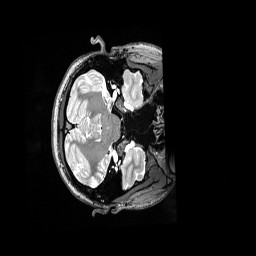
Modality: T2w
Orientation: axial
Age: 24
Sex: female
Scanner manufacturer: siemens
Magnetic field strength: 3 T
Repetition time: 3.2 s
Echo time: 0.562 s